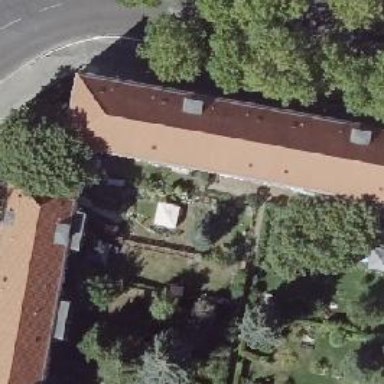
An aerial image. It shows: Hipped-roof building with apartments.